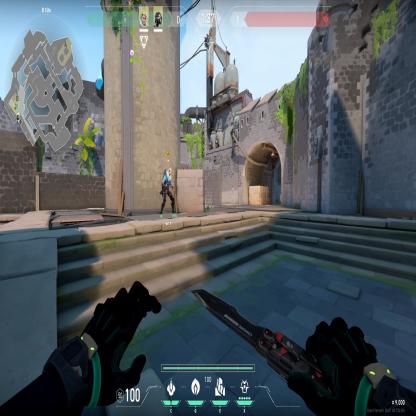
Label: teammate